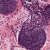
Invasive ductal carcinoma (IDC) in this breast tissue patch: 0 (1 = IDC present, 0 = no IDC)